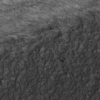
Label: not_dusty